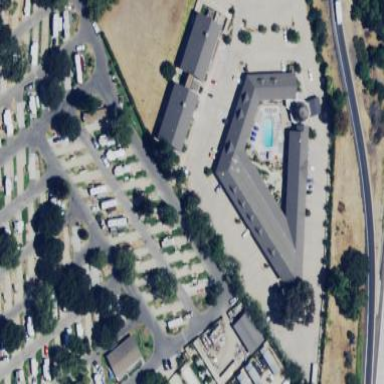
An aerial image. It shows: Motel that caters to tourists.